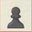
Piece: bP